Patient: sex M, age 34
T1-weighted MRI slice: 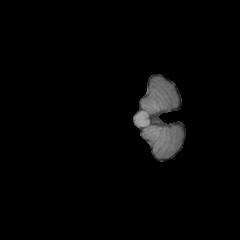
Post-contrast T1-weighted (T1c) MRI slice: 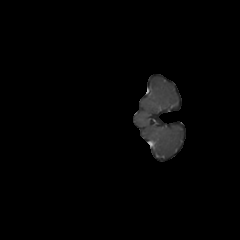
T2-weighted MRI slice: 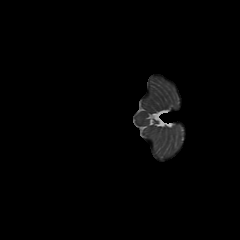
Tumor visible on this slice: no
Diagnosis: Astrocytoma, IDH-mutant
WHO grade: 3